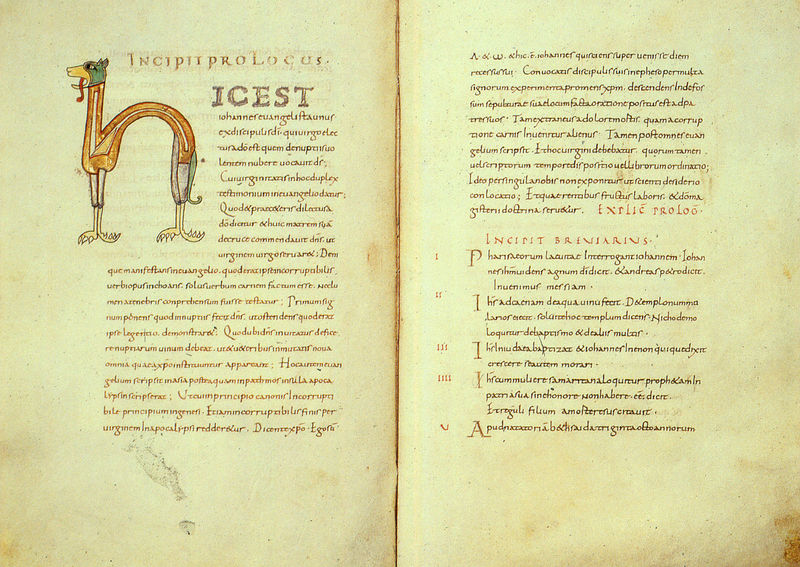
Titel: Evangeliar (Nordfrankreich?)
Institution: Köln, Erzbischöfliche Diözesan- und Dombibliothek
Schlagwörter: feder, tier, schrift, papier, ecke, buch, seite, buchstabe, stift, tinte, fleck, pergament, zunge, wesen, mittelalter, fabelwesen, kunsthandwerk, drache, ägypten, latein, zwei seiten, papyrus, buchmalerei, doppelseite, kapital, h, icest, incipit pro locus